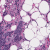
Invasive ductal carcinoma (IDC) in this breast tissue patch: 0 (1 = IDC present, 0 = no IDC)